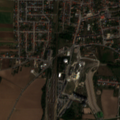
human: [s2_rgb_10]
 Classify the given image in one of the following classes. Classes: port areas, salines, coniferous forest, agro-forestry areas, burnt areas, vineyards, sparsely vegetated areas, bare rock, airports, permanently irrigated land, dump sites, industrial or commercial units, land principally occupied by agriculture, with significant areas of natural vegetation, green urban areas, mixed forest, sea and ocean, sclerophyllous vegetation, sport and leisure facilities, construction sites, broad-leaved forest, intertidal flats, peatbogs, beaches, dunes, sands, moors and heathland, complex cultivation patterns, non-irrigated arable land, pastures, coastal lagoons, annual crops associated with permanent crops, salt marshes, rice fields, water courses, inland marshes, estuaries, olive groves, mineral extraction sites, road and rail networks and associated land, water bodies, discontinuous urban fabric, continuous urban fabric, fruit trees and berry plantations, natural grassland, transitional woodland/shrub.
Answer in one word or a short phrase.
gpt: discontinuous urban fabric, industrial or commercial units, non-irrigated arable land, land principally occupied by agriculture, with significant areas of natural vegetation